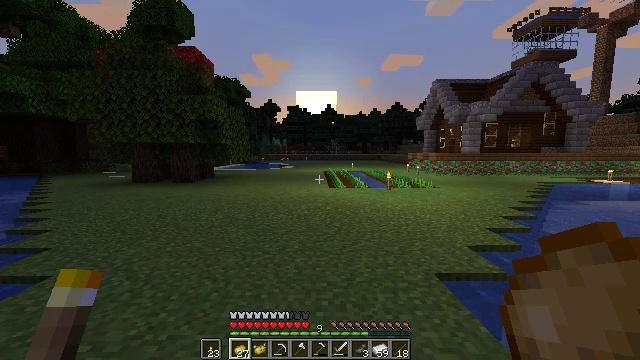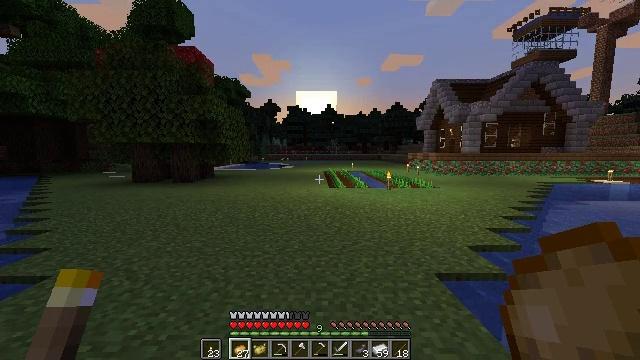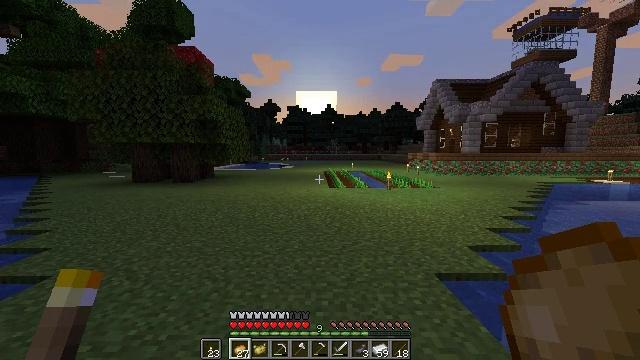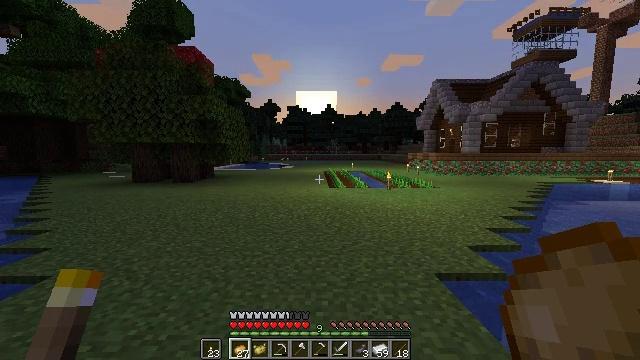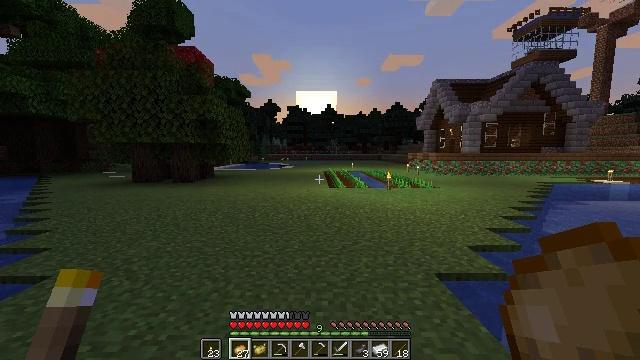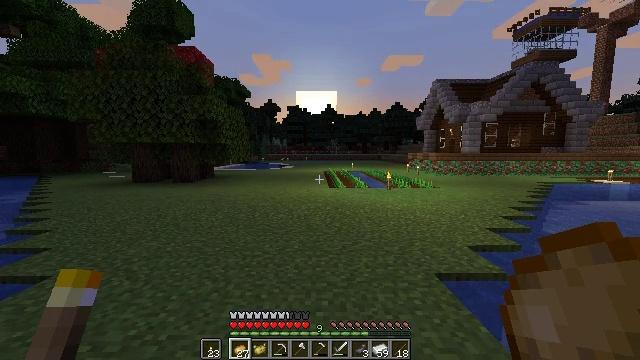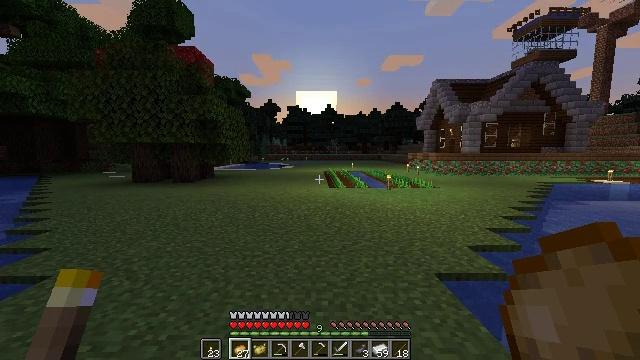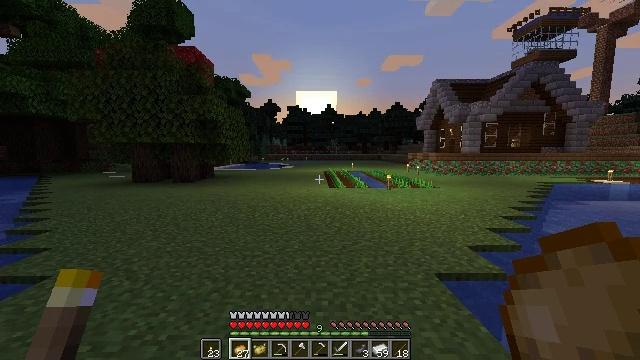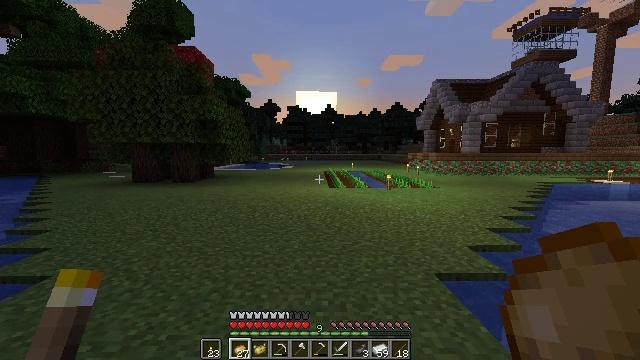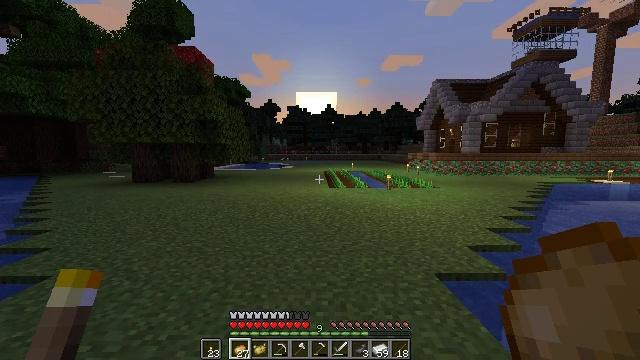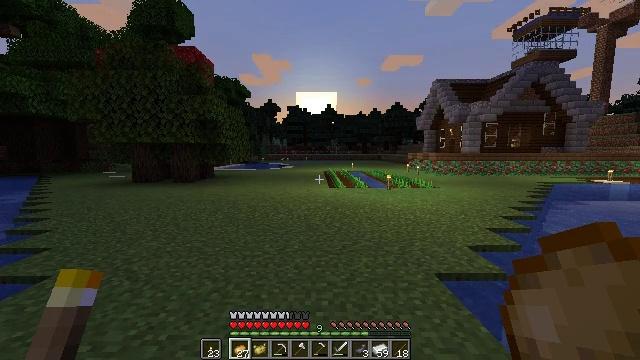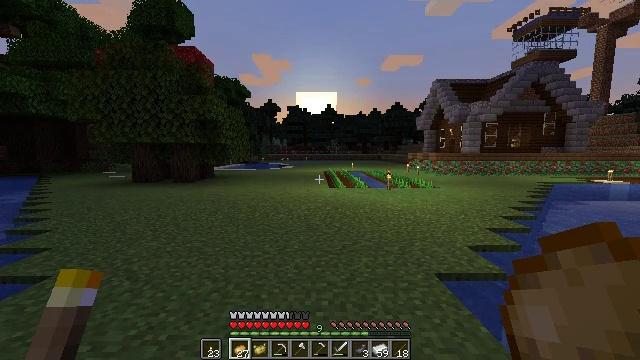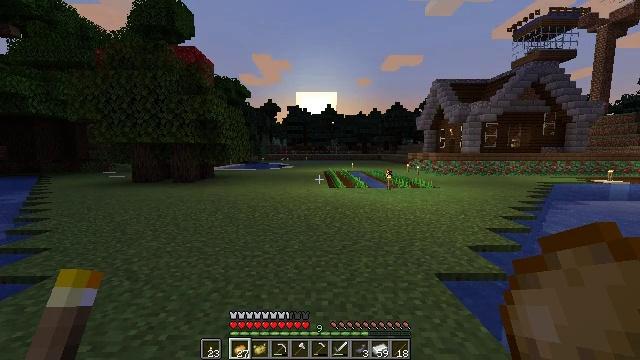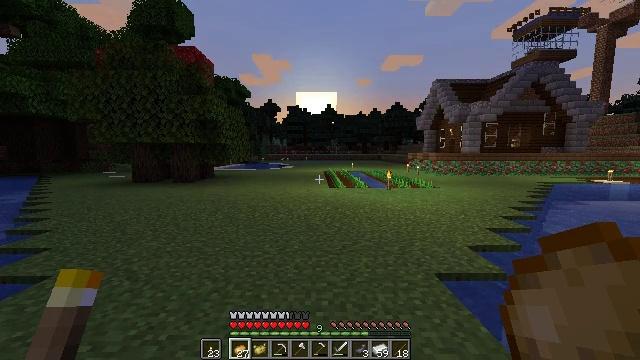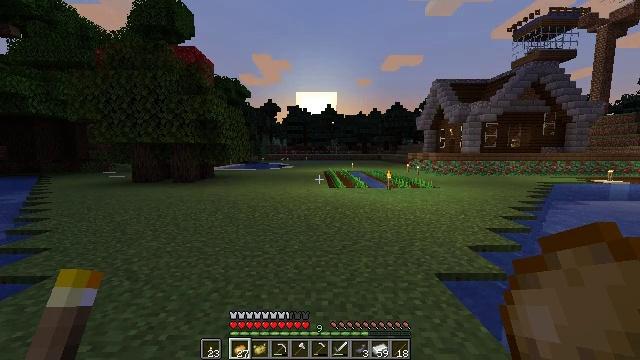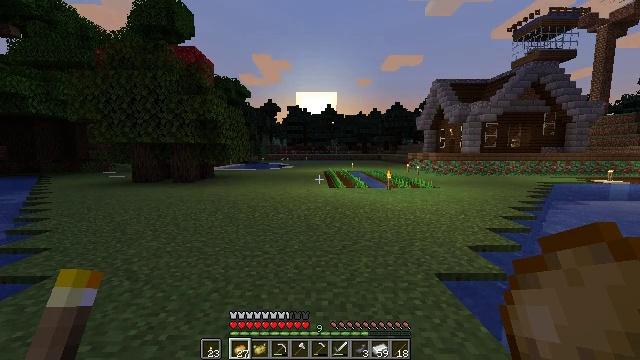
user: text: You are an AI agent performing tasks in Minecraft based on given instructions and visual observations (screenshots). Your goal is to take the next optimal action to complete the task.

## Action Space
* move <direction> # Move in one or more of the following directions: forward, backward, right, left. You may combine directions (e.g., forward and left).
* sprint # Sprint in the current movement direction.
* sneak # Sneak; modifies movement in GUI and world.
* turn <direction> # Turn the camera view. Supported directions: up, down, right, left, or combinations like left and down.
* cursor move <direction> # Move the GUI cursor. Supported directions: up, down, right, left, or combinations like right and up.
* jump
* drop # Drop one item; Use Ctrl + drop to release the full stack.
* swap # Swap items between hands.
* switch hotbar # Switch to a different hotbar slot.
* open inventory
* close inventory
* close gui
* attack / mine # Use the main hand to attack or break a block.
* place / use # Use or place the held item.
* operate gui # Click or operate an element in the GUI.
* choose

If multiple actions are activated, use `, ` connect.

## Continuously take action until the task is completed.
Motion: motion action
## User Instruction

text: Use a furnace to make a baked potato.
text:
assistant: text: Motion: no_op
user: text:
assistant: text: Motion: no_op
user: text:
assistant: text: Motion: no_op
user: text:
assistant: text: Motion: no_op
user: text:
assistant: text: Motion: no_op
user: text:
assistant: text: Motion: no_op
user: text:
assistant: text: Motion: no_op
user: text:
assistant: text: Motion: no_op
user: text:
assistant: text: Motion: no_op
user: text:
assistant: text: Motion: no_op
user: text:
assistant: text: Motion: no_op
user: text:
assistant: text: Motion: no_op
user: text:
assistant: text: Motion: no_op
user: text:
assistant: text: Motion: no_op
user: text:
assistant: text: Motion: no_op
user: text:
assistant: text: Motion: no_op
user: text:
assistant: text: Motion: no_op
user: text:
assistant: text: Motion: no_op
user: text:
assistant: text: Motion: no_op
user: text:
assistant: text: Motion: no_op
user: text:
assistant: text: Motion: no_op
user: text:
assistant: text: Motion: no_op
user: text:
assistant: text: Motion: no_op
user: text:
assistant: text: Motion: no_op
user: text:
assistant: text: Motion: no_op
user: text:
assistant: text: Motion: no_op
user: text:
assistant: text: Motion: no_op
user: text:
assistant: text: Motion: no_op
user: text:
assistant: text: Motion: no_op
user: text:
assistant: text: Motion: no_op